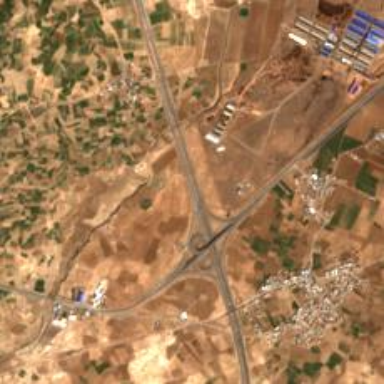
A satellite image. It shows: Motorway junction.